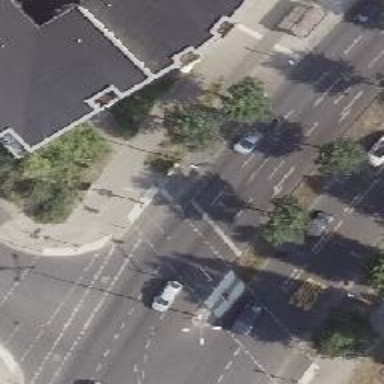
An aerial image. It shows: Road with traffic signals.